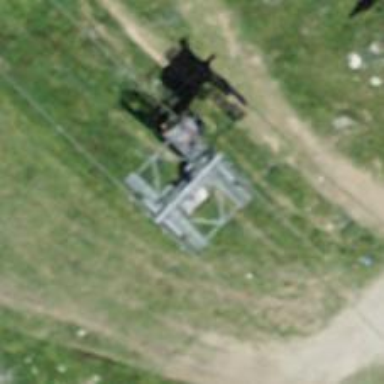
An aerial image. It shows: Pylon for aerialway.